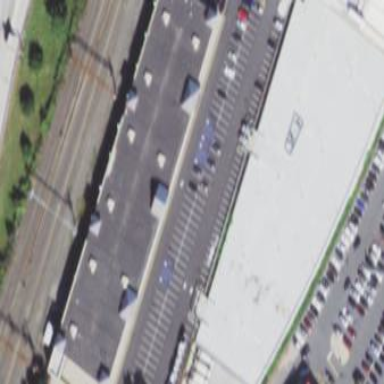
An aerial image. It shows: Retail building.